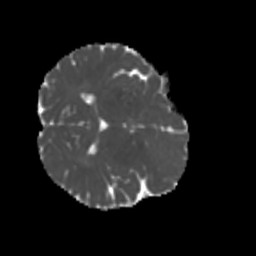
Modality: MD
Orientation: axial
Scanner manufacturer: siemens
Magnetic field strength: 3 T
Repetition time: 4 s
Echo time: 0.0594 s